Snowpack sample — Buffalo Mountain, Silverthorne, Colorado, USA (1/25/25, 10:11 AM MST)
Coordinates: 39.6222, -106.1139
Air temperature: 22 °F
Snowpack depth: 110 cm
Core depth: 10 cm
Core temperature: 46.4 °F
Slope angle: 12°, slope face: 102°
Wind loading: high
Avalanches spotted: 0
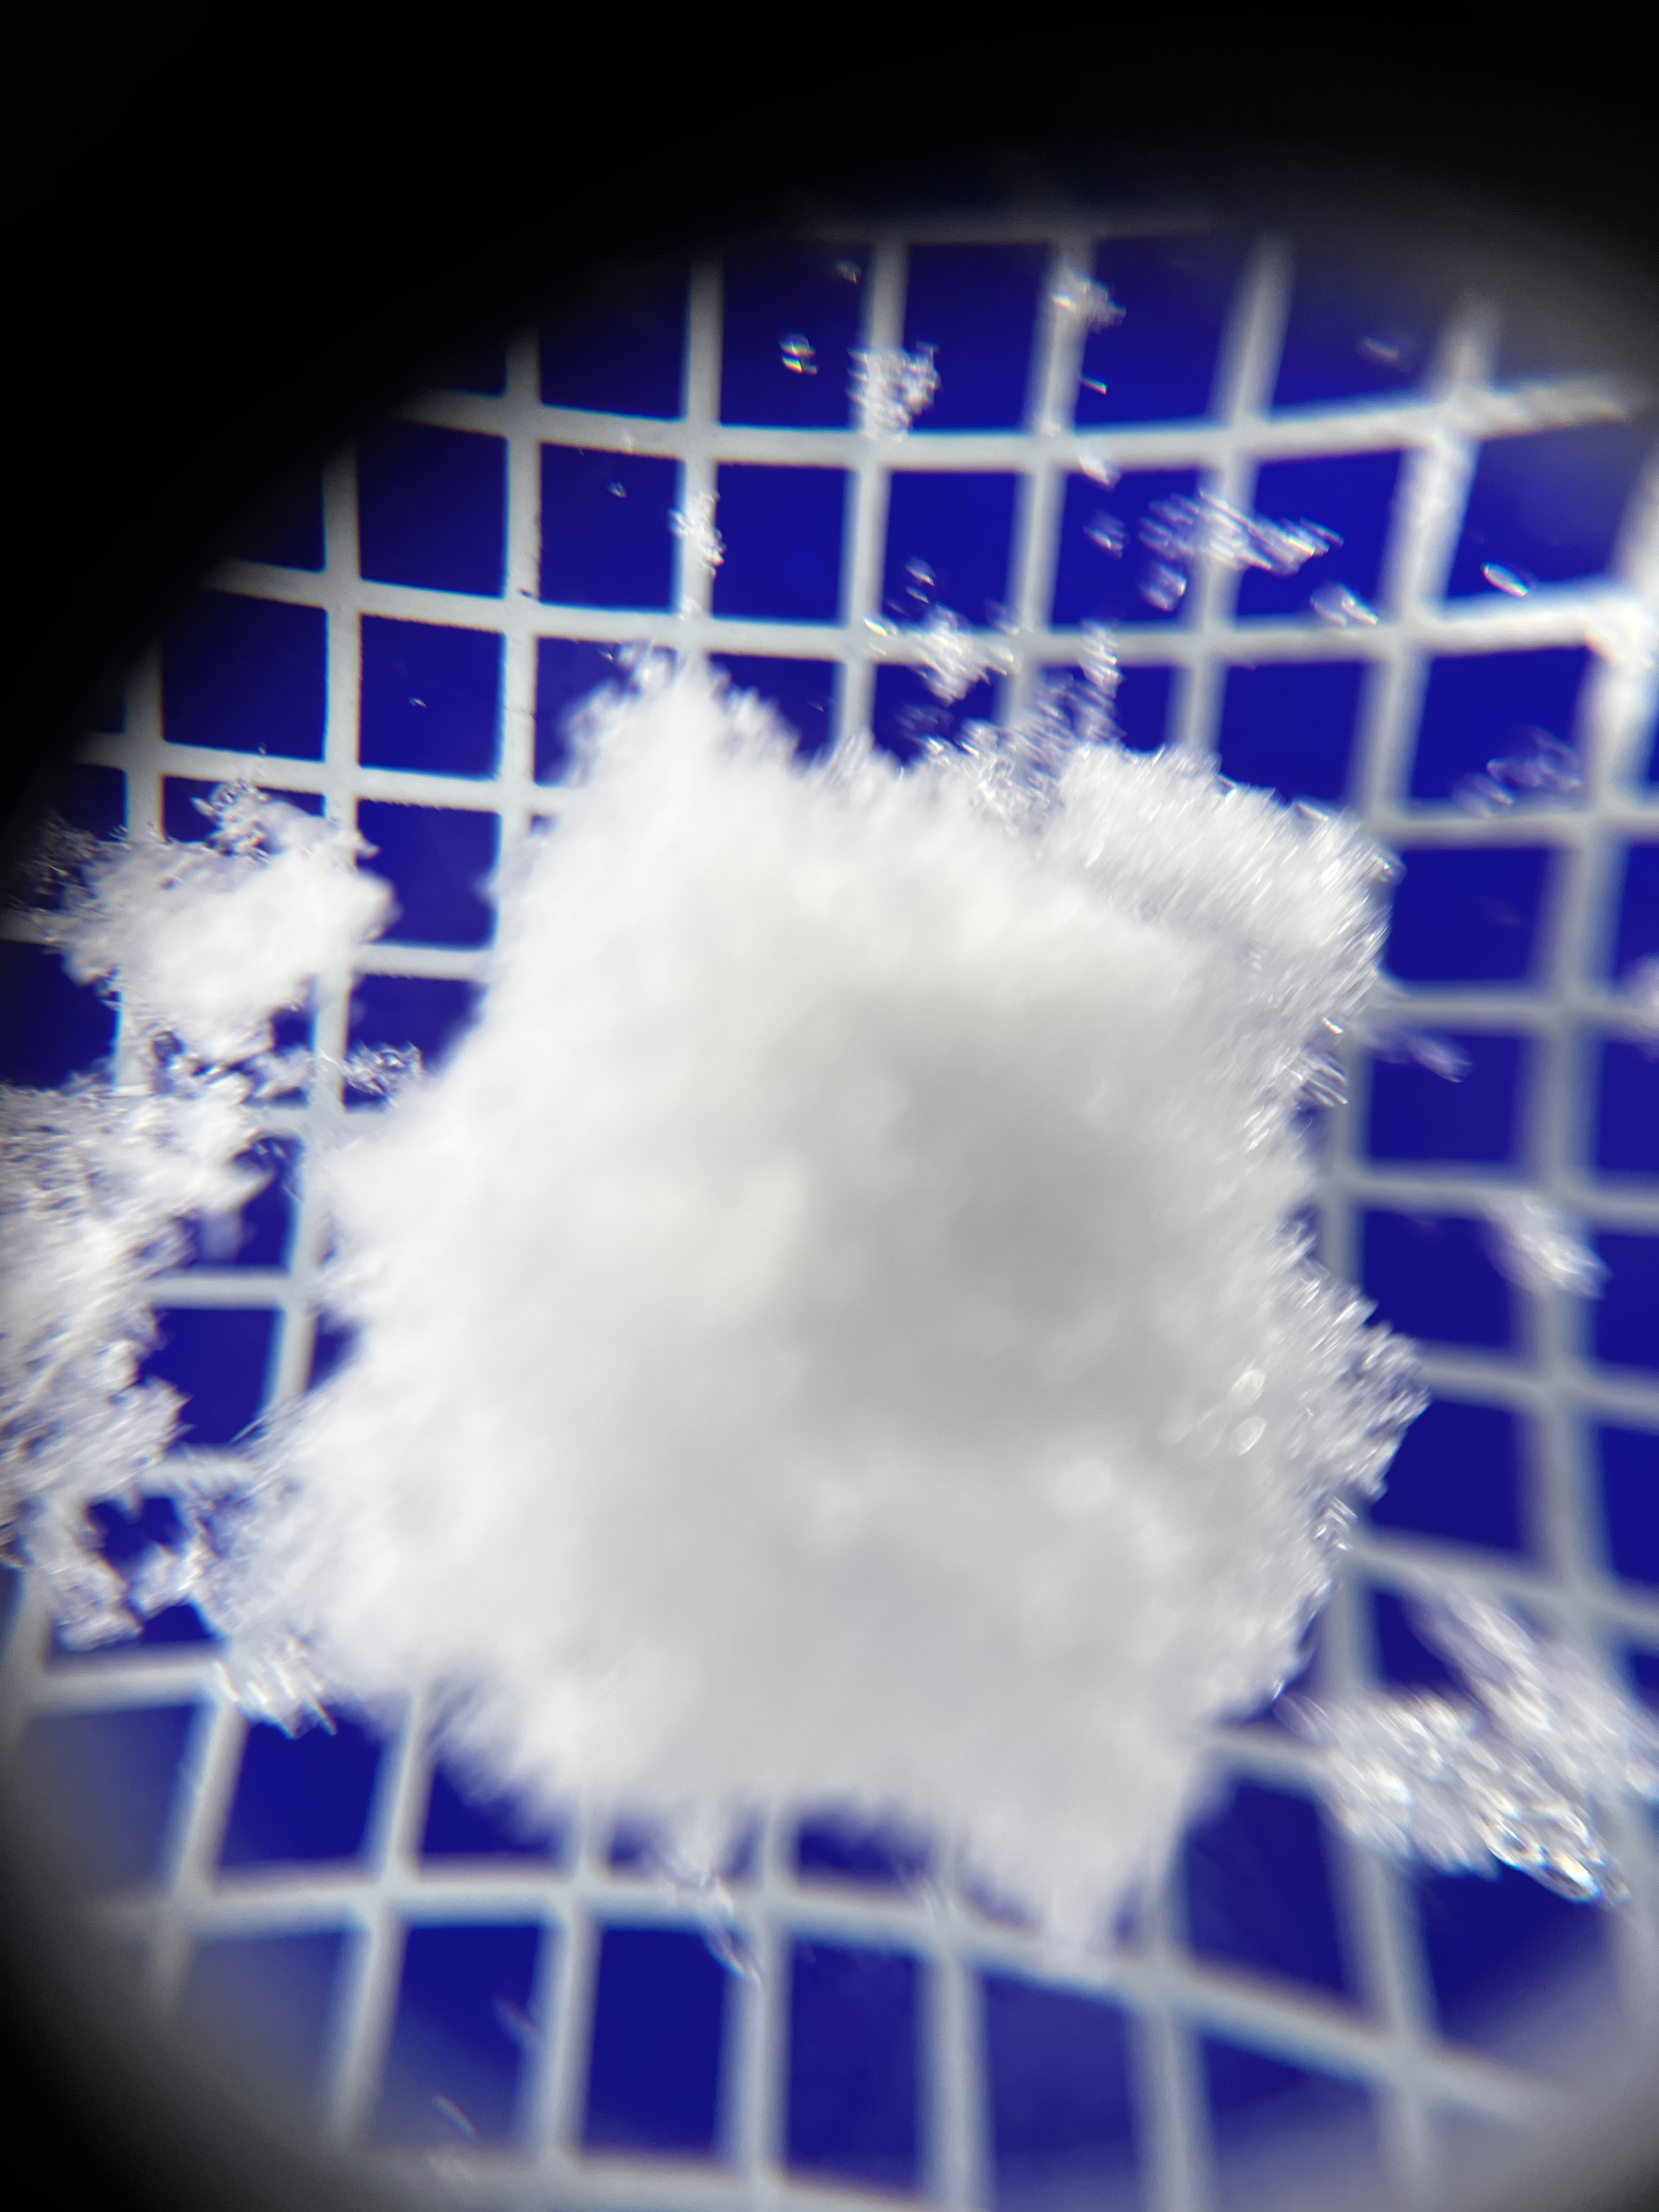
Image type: magnified_profile
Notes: No avalanches nearby, collected on the outskirts of a fire break 15 meters from the treeline, on way to Buffalo and Red Mountain